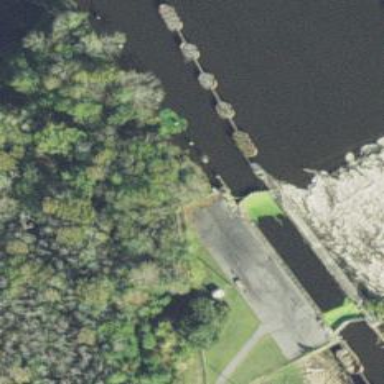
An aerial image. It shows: Lock gate on waterway.